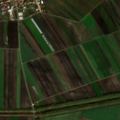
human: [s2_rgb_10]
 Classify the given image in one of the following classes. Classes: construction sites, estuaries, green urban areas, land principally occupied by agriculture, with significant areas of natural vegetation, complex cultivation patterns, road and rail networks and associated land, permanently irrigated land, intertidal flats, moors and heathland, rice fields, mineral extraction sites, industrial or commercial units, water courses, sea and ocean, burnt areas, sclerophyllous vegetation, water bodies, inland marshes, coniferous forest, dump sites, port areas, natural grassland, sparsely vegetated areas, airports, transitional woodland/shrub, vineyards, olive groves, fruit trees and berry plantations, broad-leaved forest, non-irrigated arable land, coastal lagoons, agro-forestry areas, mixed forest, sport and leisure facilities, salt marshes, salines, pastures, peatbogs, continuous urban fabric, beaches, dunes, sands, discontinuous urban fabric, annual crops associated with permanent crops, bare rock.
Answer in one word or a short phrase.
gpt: discontinuous urban fabric, non-irrigated arable land, vineyards, water courses